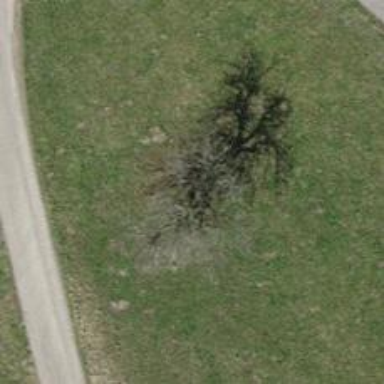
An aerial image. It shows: Urban tree adds touch of nature to the surroundings.